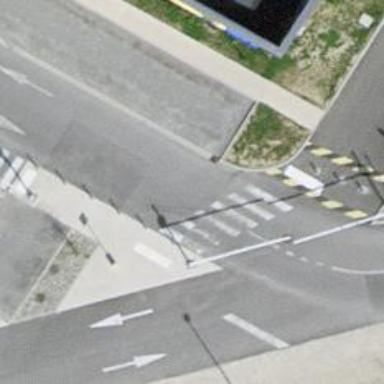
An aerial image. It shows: Uncontrolled zebra crossing on the road.